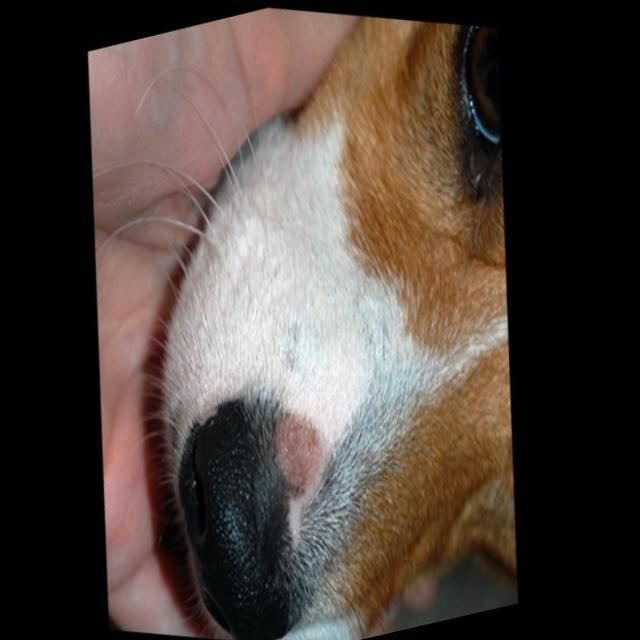
Canine ringworm (Dermatophytosis) — fungal infection caused by Microsporum or Trichophyton. Presents with circular alopecia, scaling, crusting, and broken hairs.